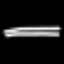
Label: line